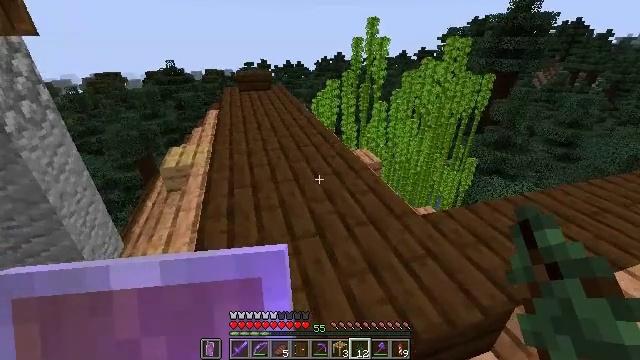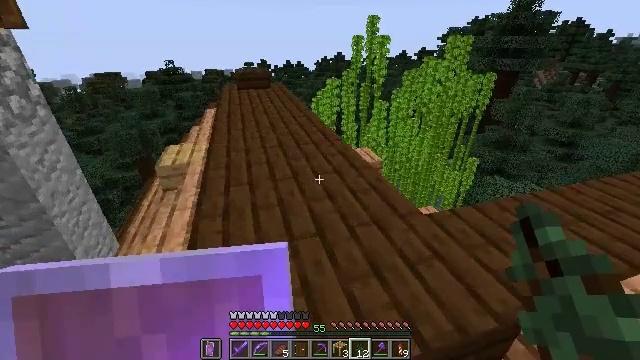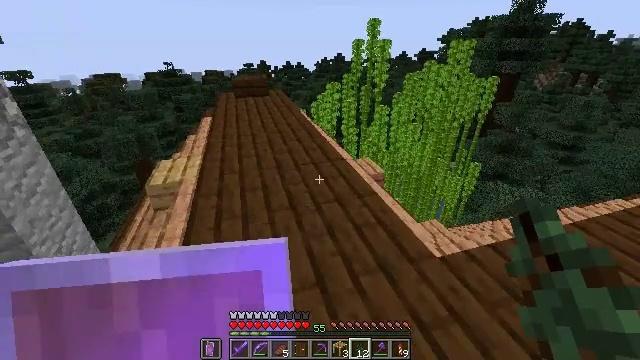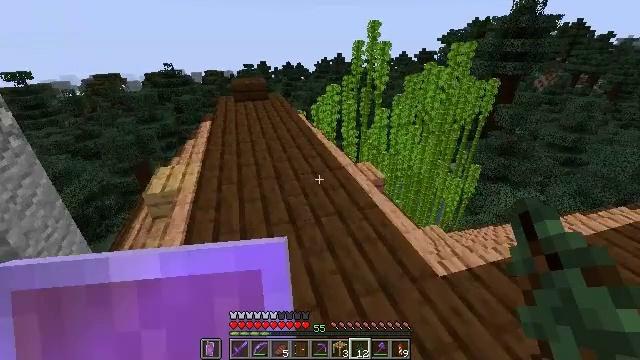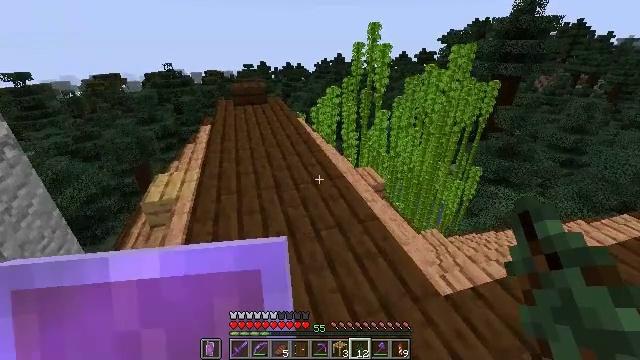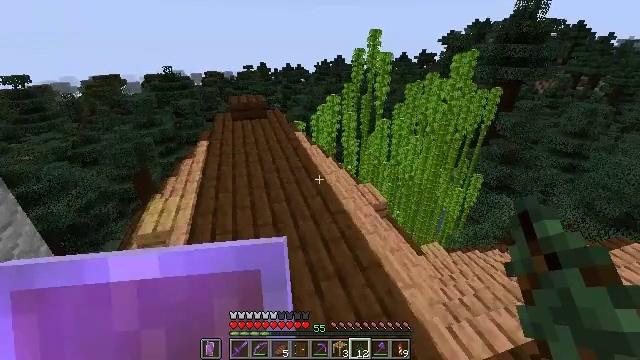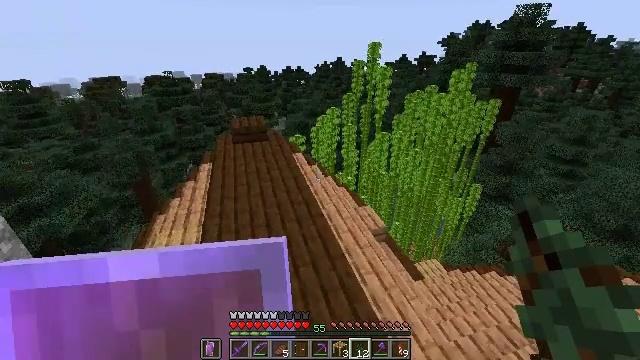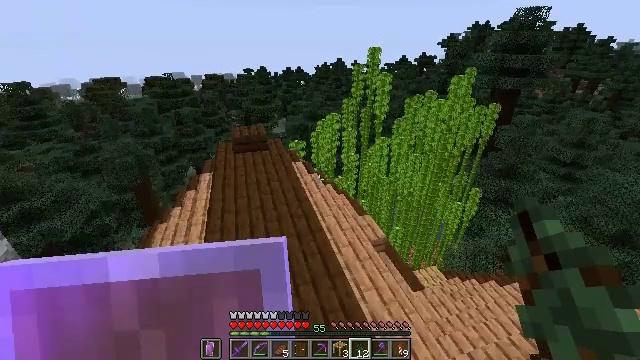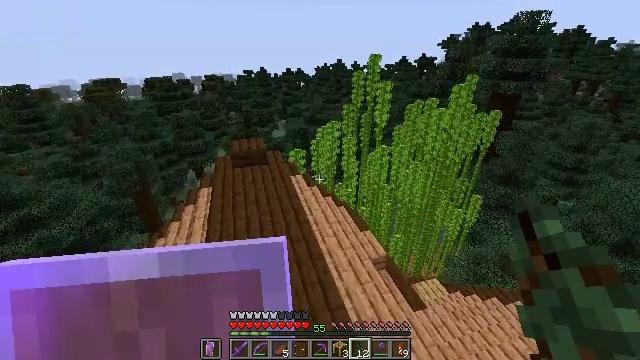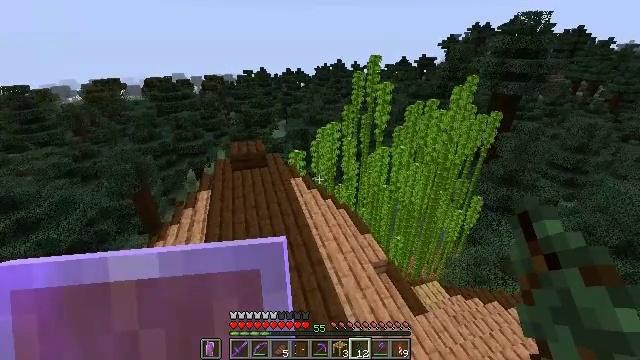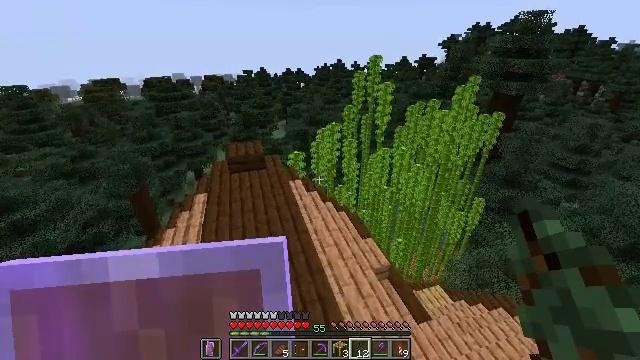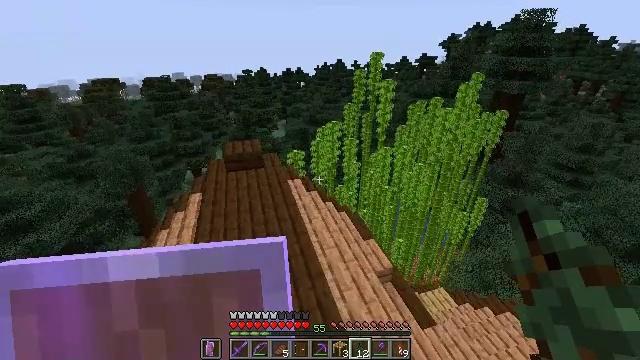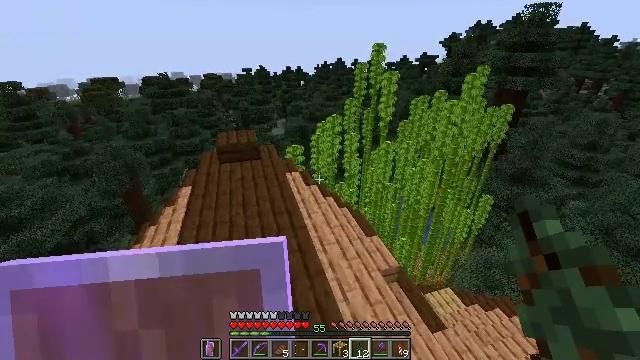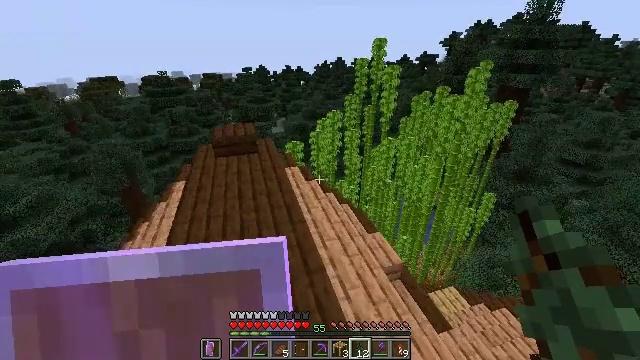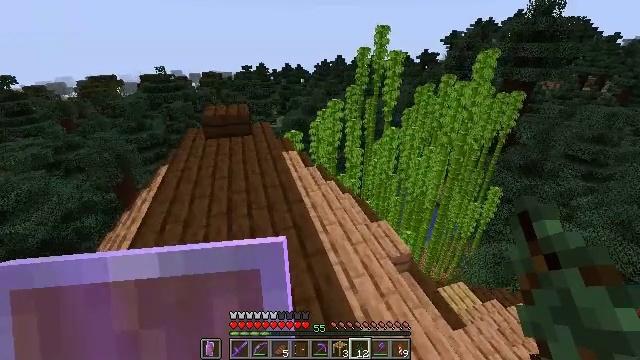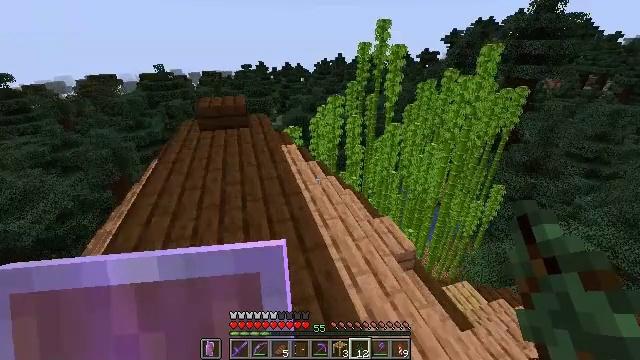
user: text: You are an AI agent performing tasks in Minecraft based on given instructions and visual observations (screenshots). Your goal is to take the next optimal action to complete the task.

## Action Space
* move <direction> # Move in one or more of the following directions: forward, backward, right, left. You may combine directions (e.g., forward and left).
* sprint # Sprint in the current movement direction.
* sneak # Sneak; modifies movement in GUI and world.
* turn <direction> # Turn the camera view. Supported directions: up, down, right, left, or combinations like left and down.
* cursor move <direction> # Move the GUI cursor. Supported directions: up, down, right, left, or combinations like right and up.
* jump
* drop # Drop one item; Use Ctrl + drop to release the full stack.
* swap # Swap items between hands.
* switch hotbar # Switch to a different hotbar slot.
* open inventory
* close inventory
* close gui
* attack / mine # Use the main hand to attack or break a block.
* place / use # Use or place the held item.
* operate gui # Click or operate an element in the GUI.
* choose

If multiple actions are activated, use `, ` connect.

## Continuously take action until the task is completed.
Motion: motion action
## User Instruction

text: Gather items from the brown shulker box by mining it.
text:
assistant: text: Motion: move forward, jump
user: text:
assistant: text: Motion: move forward, jump
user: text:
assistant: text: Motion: move forward, jump
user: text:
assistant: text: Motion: move forward, jump
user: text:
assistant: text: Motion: move forward, jump
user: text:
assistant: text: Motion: move forward
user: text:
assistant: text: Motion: move forward
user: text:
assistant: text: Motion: move forward
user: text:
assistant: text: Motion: move forward
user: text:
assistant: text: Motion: move forward
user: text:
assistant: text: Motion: move forward
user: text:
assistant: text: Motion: move forward
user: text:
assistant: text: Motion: move forward
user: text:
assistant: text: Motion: move forward
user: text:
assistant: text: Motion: move forward
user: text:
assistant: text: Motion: move forward, jump
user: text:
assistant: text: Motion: move forward, jump
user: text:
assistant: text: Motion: move forward, jump
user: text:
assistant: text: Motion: move forward, jump
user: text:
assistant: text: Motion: move forward, jump
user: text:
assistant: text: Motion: move forward, jump
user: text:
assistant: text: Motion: move forward, jump
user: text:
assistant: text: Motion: move forward
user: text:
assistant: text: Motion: move forward
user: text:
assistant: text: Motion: move forward
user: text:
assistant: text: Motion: move forward, turn right and down
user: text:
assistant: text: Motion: move forward, turn right and down
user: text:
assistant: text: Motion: move forward, turn right and down
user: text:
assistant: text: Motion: move forward, turn right and down
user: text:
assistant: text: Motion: move forward, turn right